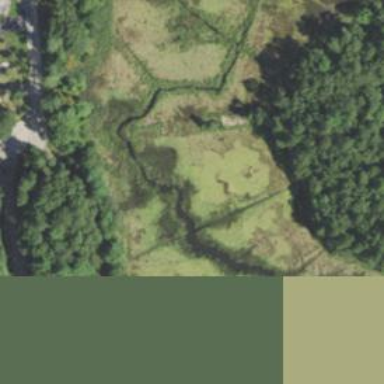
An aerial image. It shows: Conservation area designated as nature reserve for leisure land use.